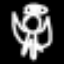
Label: angel